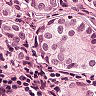
Metastatic tissue present: yes